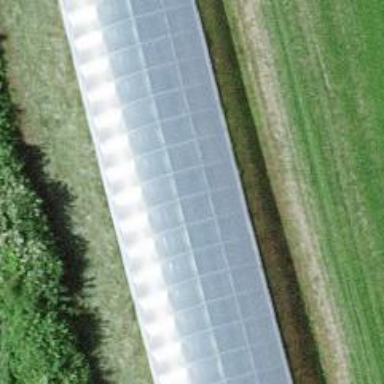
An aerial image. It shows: Greenhouse.